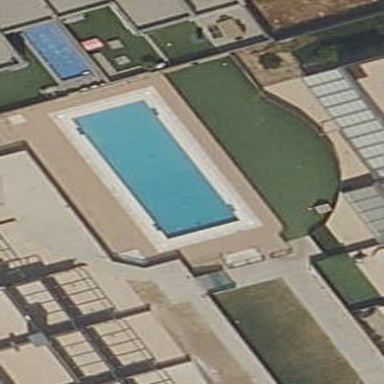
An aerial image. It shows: Swimming pool located in leisure land.